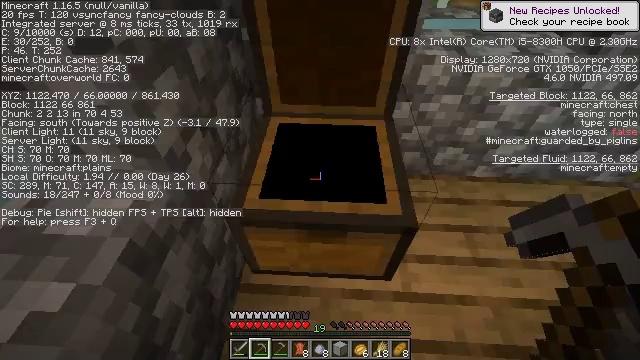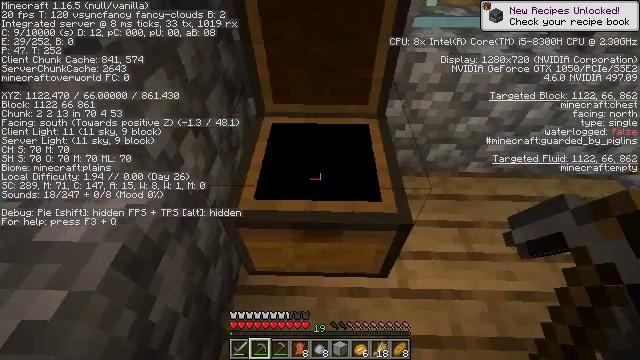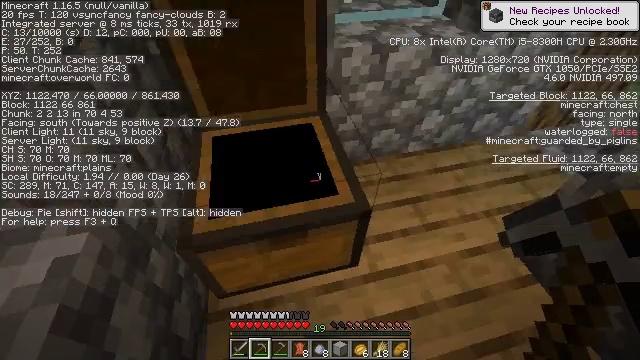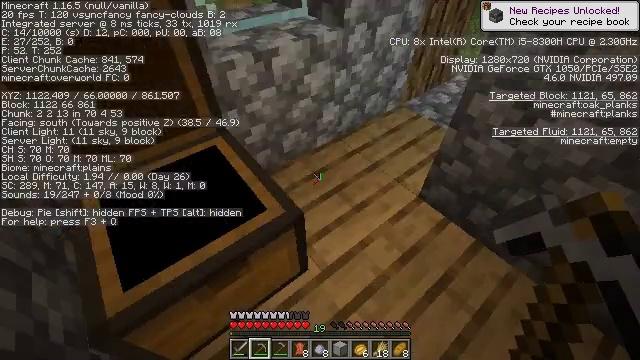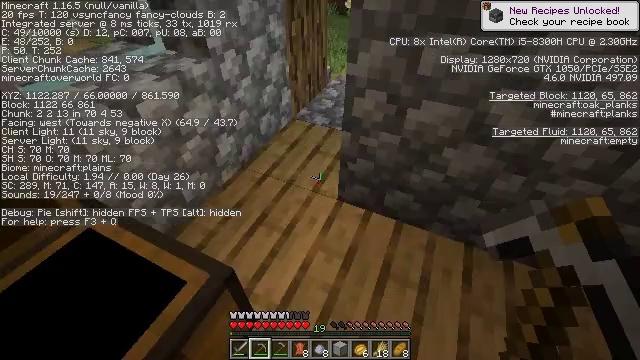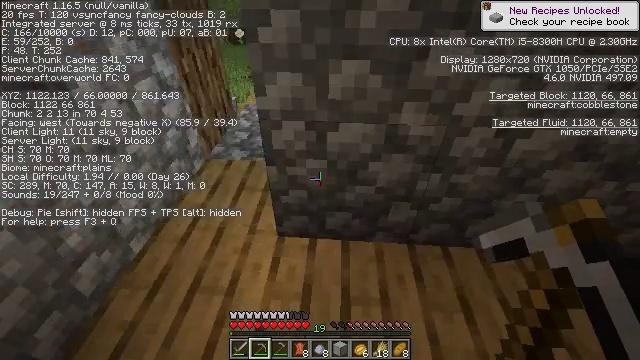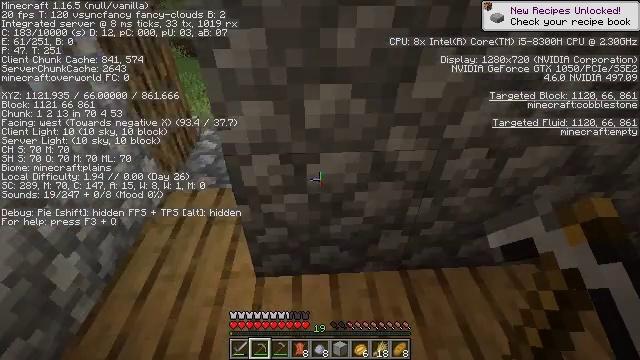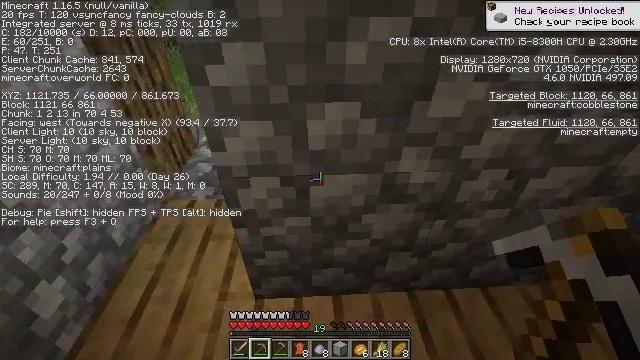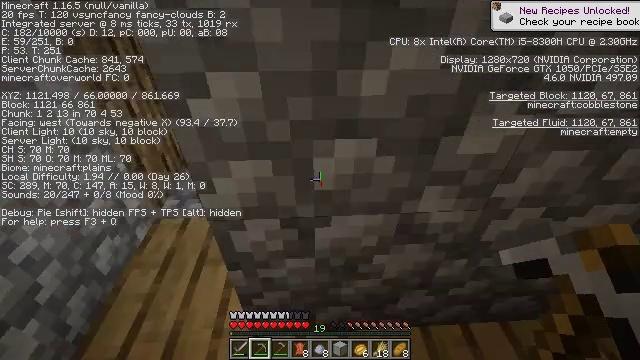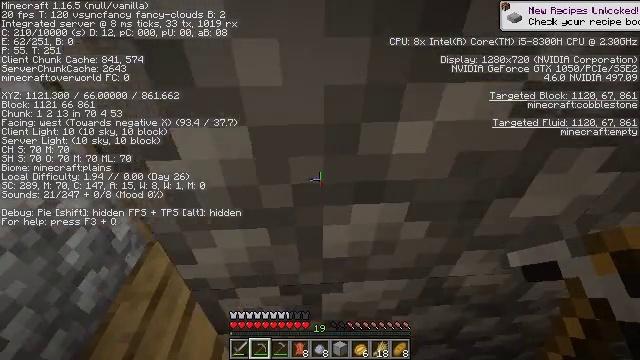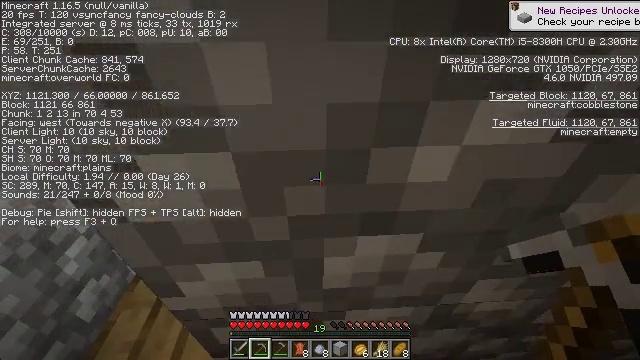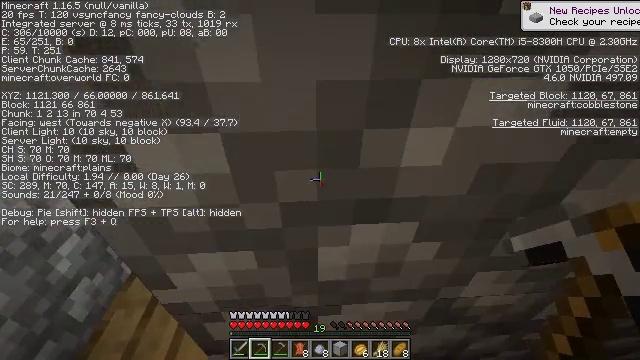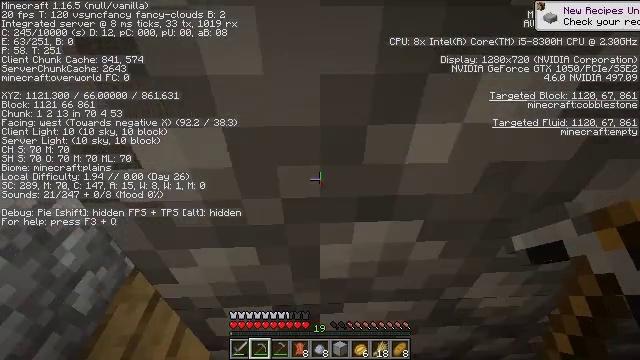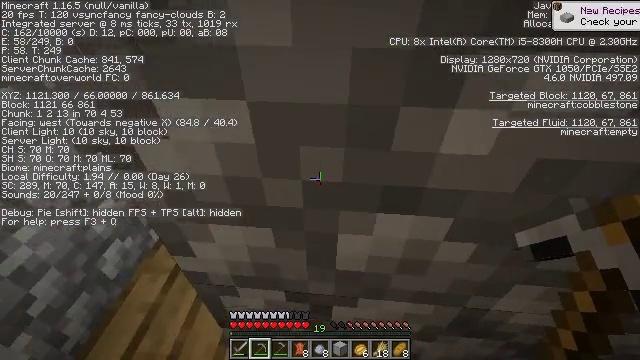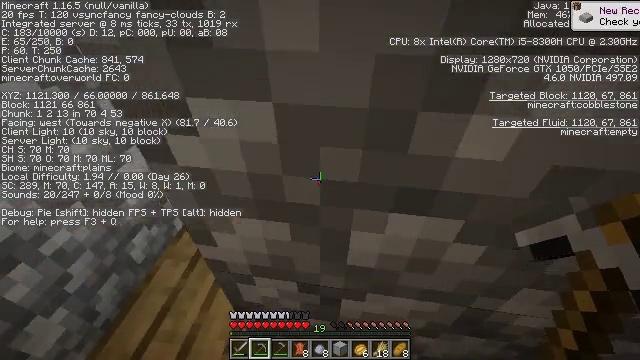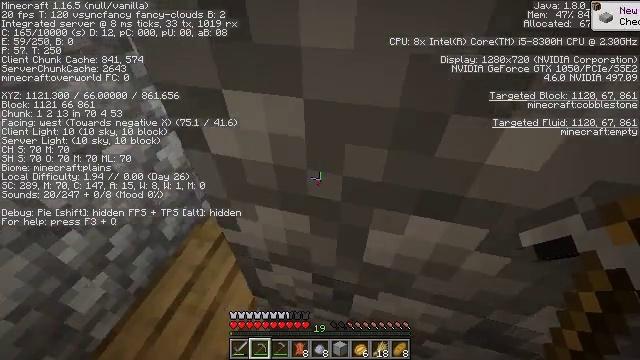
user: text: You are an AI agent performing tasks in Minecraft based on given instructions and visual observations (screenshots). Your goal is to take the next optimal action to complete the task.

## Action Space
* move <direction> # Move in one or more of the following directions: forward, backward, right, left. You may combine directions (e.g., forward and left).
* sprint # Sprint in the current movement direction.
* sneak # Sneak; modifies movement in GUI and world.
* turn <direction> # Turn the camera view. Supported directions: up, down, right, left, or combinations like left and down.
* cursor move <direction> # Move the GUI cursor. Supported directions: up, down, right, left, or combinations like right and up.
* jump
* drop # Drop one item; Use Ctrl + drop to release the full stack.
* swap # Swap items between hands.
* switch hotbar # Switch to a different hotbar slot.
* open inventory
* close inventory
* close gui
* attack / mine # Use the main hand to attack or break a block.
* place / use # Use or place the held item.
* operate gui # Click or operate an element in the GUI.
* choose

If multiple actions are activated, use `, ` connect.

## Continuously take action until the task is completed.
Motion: motion action
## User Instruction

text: Attack the chest to pick it up.
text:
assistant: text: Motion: turn right
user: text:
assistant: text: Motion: turn right
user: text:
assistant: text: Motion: move forward, turn right
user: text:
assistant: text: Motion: move forward, turn right and up
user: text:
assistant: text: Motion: move forward, turn right and up
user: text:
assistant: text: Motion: move forward, turn right and up
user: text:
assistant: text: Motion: move forward
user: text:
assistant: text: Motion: move forward, sprint
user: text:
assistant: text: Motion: move forward, sprint
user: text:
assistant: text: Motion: move forward, sprint
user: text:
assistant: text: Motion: move forward, sprint
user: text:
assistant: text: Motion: move forward, sprint, turn left
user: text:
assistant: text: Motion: move forward, sprint, turn left and down
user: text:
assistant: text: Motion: move forward, turn left
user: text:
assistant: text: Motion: turn left and down
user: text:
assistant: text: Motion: move back, turn left
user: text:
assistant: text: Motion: move back, turn left
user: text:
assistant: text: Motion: move back, turn left and down
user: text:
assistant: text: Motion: move back and move left, turn left
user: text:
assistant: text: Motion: move back and move left, turn left and up
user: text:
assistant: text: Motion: move left, turn left
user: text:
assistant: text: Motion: move left
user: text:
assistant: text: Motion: no_op
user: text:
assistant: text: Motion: no_op
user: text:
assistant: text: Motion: attack / mine
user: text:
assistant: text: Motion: attack / mine
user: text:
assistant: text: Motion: attack / mine
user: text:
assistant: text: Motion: attack / mine
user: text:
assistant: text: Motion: attack / mine
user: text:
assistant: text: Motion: attack / mine